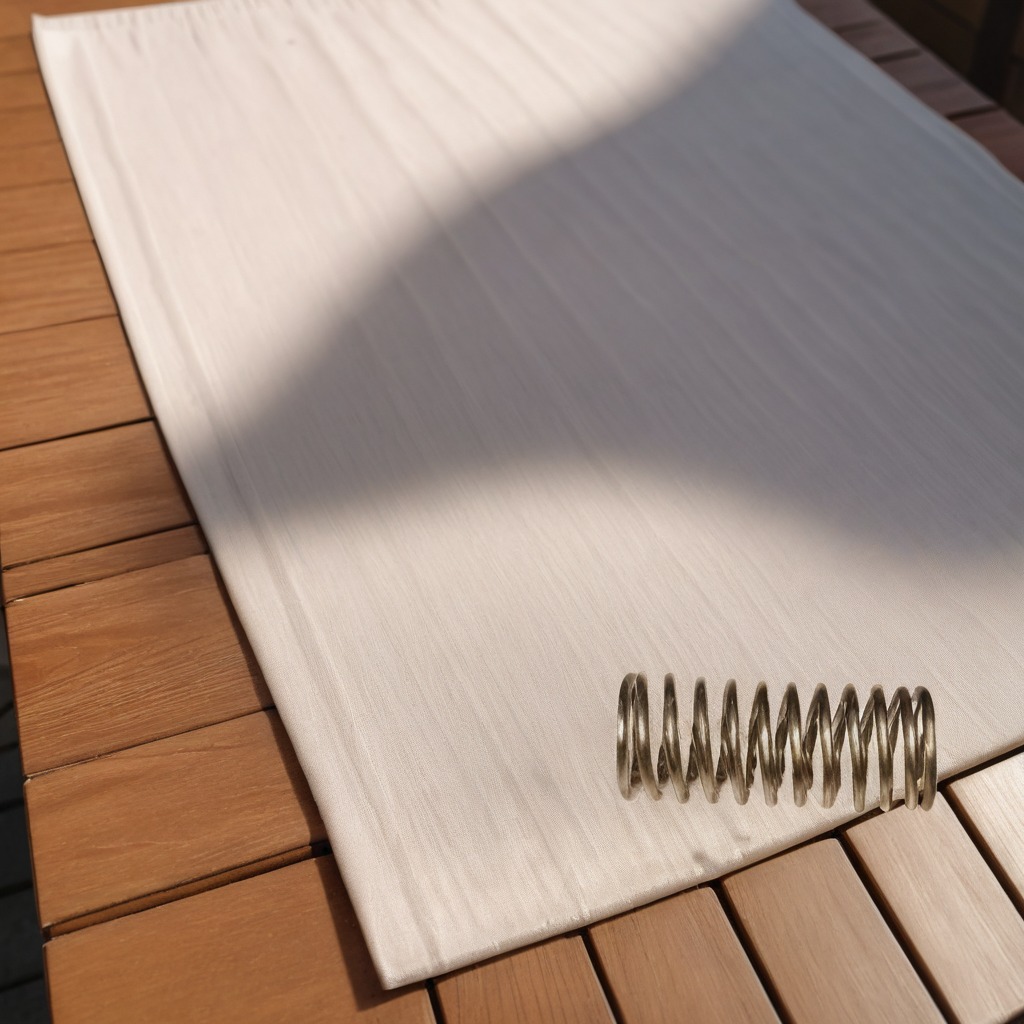
A coiled metal spring is lying on a wooden table.